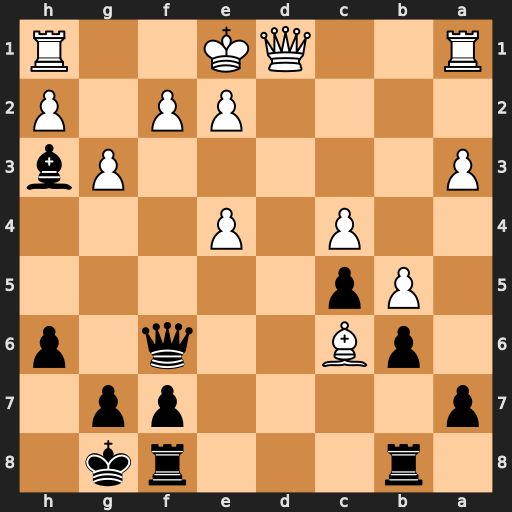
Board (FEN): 1r3rk1/p4pp1/1pB2q1p/1Pp5/2P1P3/P5Pb/4PP1P/R2QK2R
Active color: b
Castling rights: KQ
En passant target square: -
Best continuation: Qc3+ Qd2 Qxa1+